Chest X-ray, PA view. Patient: 63 years old, sex M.
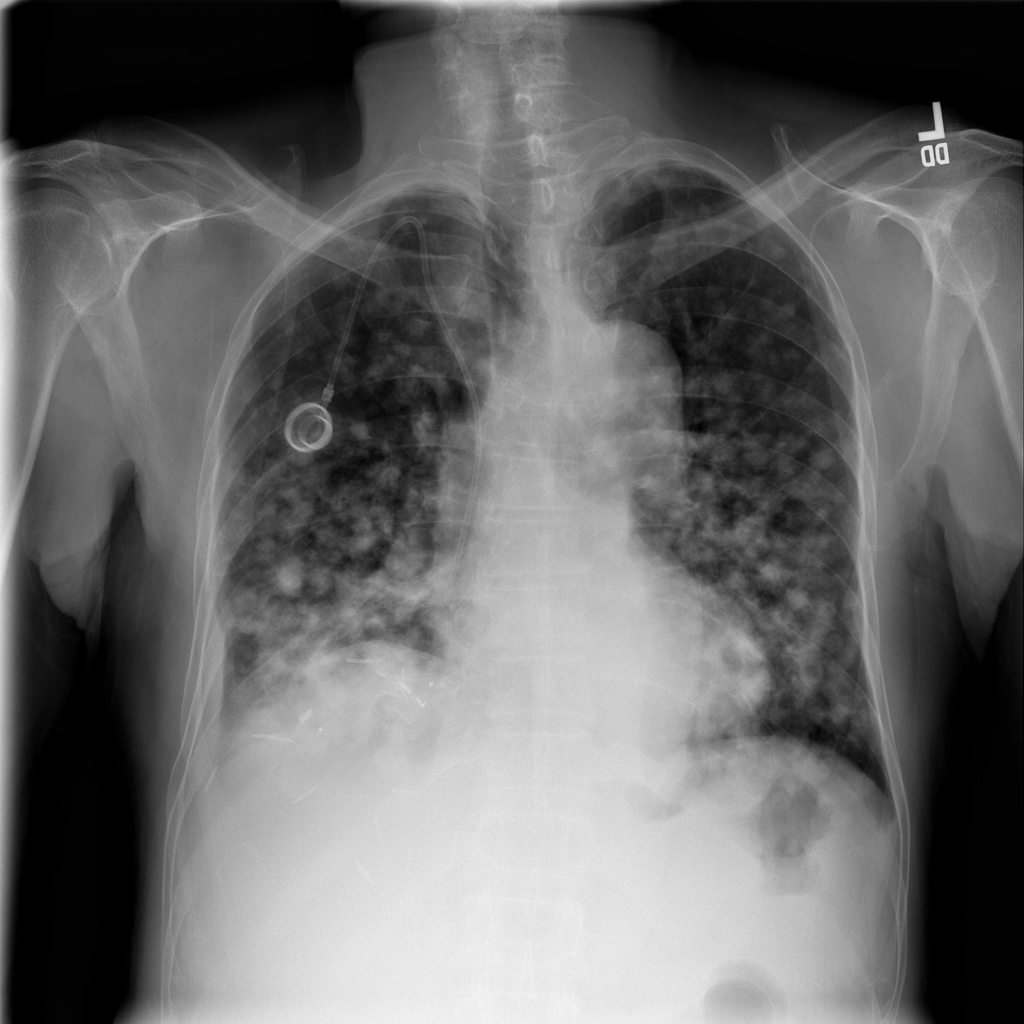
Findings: Effusion, Nodule, Pleural_Thickening